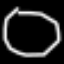
Label: octagon